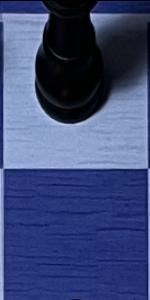
Label: Empty